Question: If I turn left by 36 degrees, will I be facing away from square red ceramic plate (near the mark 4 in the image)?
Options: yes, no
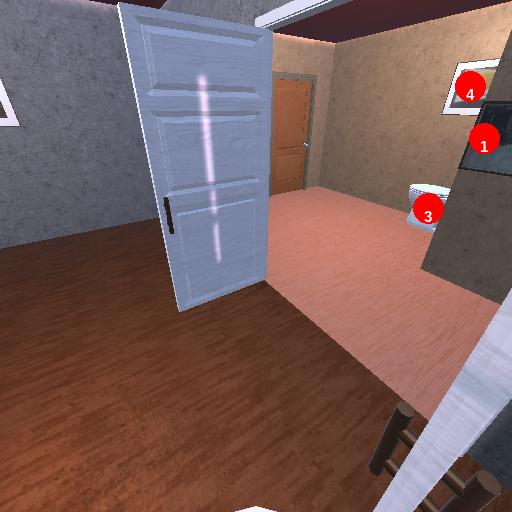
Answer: yes